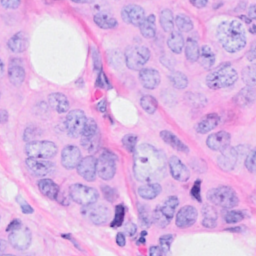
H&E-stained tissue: Breast